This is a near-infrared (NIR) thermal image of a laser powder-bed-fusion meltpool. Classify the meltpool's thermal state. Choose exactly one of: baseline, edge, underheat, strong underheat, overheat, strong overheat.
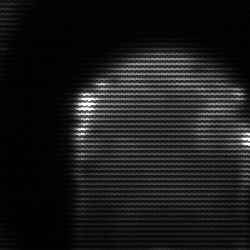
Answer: edge